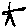
Label: star